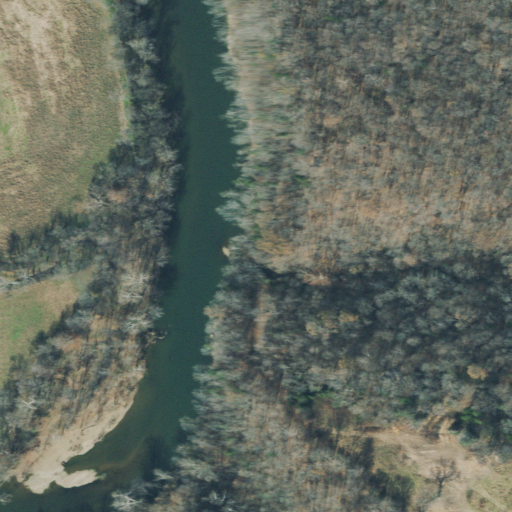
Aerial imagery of valley in Tennessee named Limekiln Hollow containing deciduous forest, open water, pasture, mixed forest, evergreen forest, and herbaceous wetlands